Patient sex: M
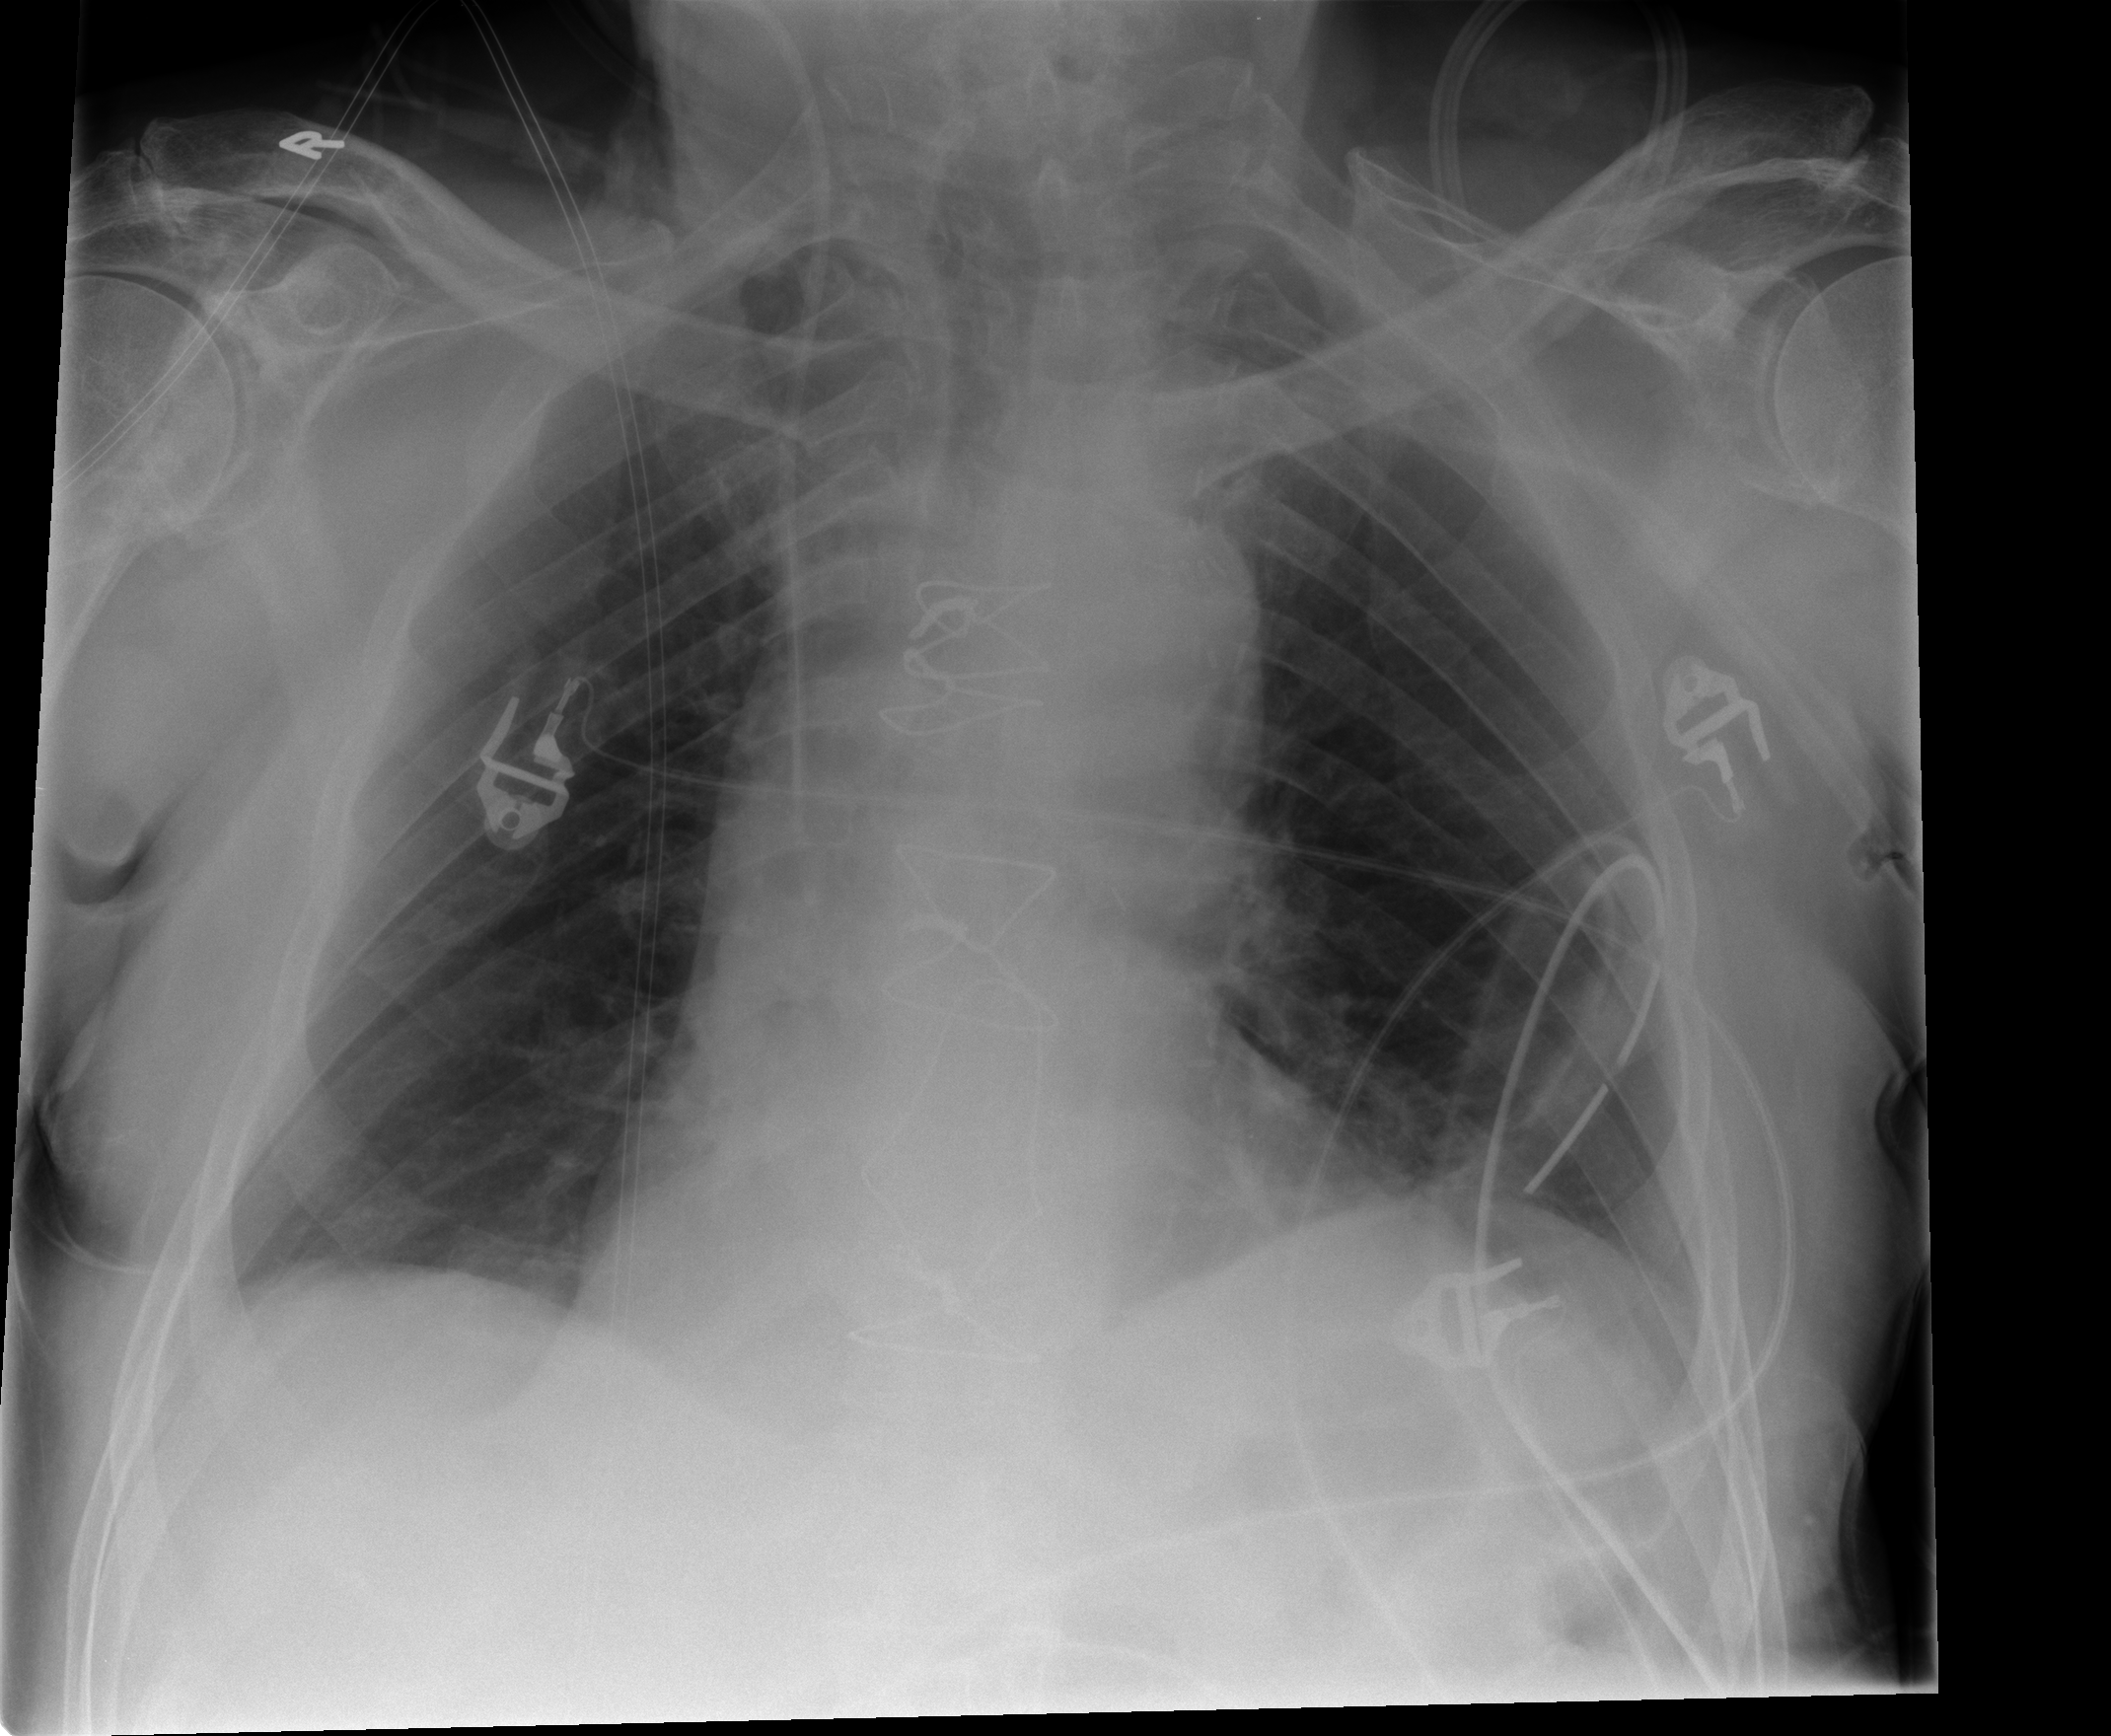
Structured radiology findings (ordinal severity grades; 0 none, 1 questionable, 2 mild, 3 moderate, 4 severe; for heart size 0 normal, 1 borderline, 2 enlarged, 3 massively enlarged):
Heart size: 1
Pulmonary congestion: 2
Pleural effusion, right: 1
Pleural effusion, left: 1
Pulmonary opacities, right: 0
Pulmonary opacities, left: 0
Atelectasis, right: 0
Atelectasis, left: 0